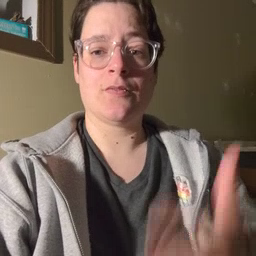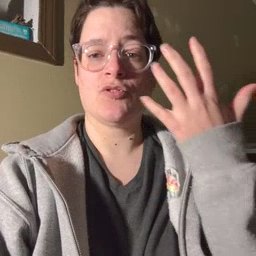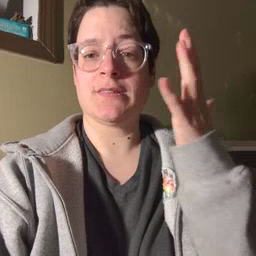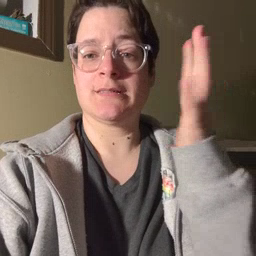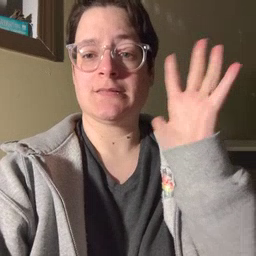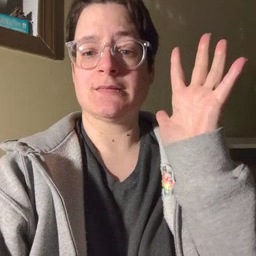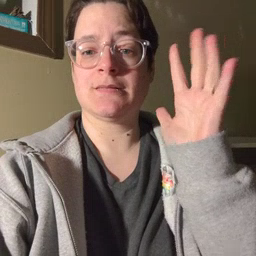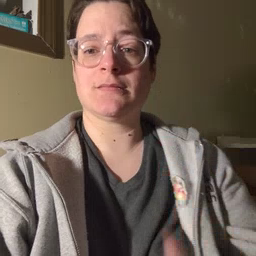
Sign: tree